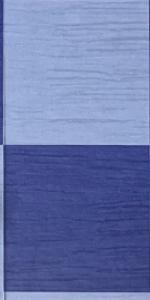
Label: Empty